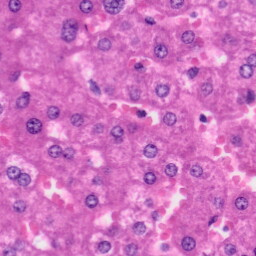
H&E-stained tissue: Liver